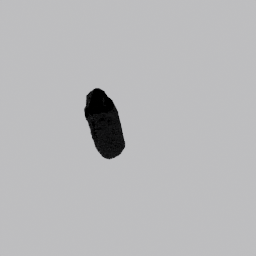
Label: nature